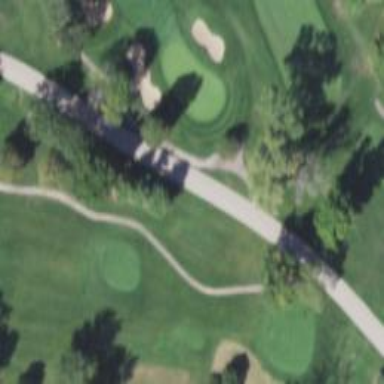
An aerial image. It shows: Path for both roads and golfers.